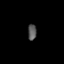
Tissue: lung
Cell type: T cells
Senescence score: 0.1955
Nuclear area (px): 133
Mean DAPI intensity: 88.06